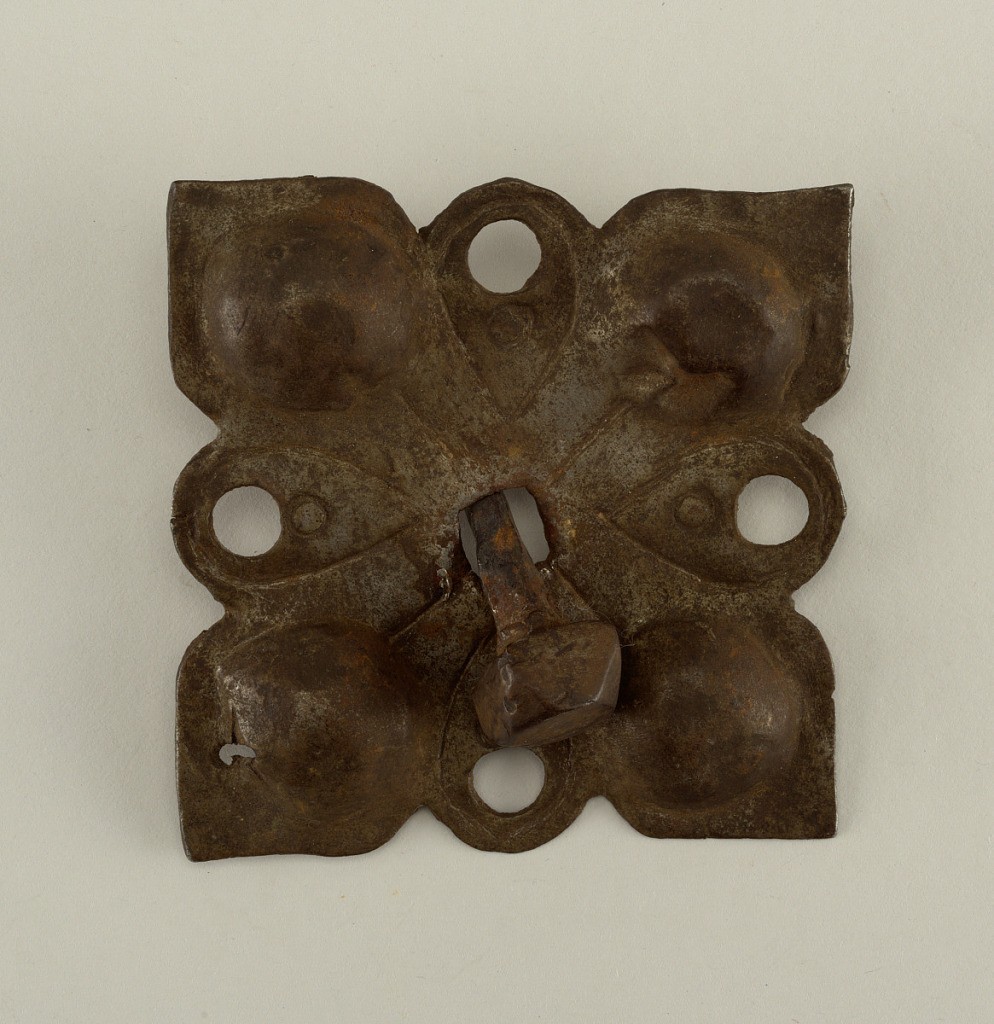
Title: Decorative door boss and nail
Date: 16th–17th century
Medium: Decorative door boss and nail
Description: Square type, pierced and embossed with wrought lines. Quadrant leaf design based on old examples; leaves separated by drop-shaped wrought markings. Nail with faceted square head on a square shank.